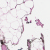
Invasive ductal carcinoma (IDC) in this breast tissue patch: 0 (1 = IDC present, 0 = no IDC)